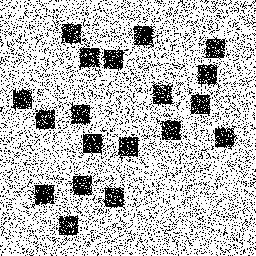
Squares: 19
Triangles: 0
Stars: 0
Total shapes: 19